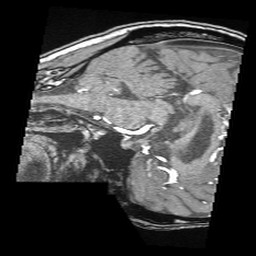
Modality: angio
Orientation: sagittal
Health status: ill
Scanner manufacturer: siemens
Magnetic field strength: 3 T
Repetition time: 0.022 s
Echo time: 0.0036 s